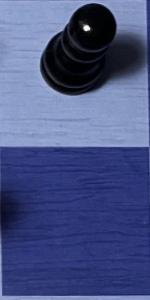
Label: Empty